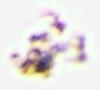
Label: Detritus